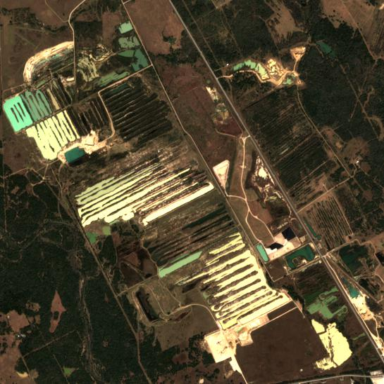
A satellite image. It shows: Quarry with gravel as the main resource.